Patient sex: M
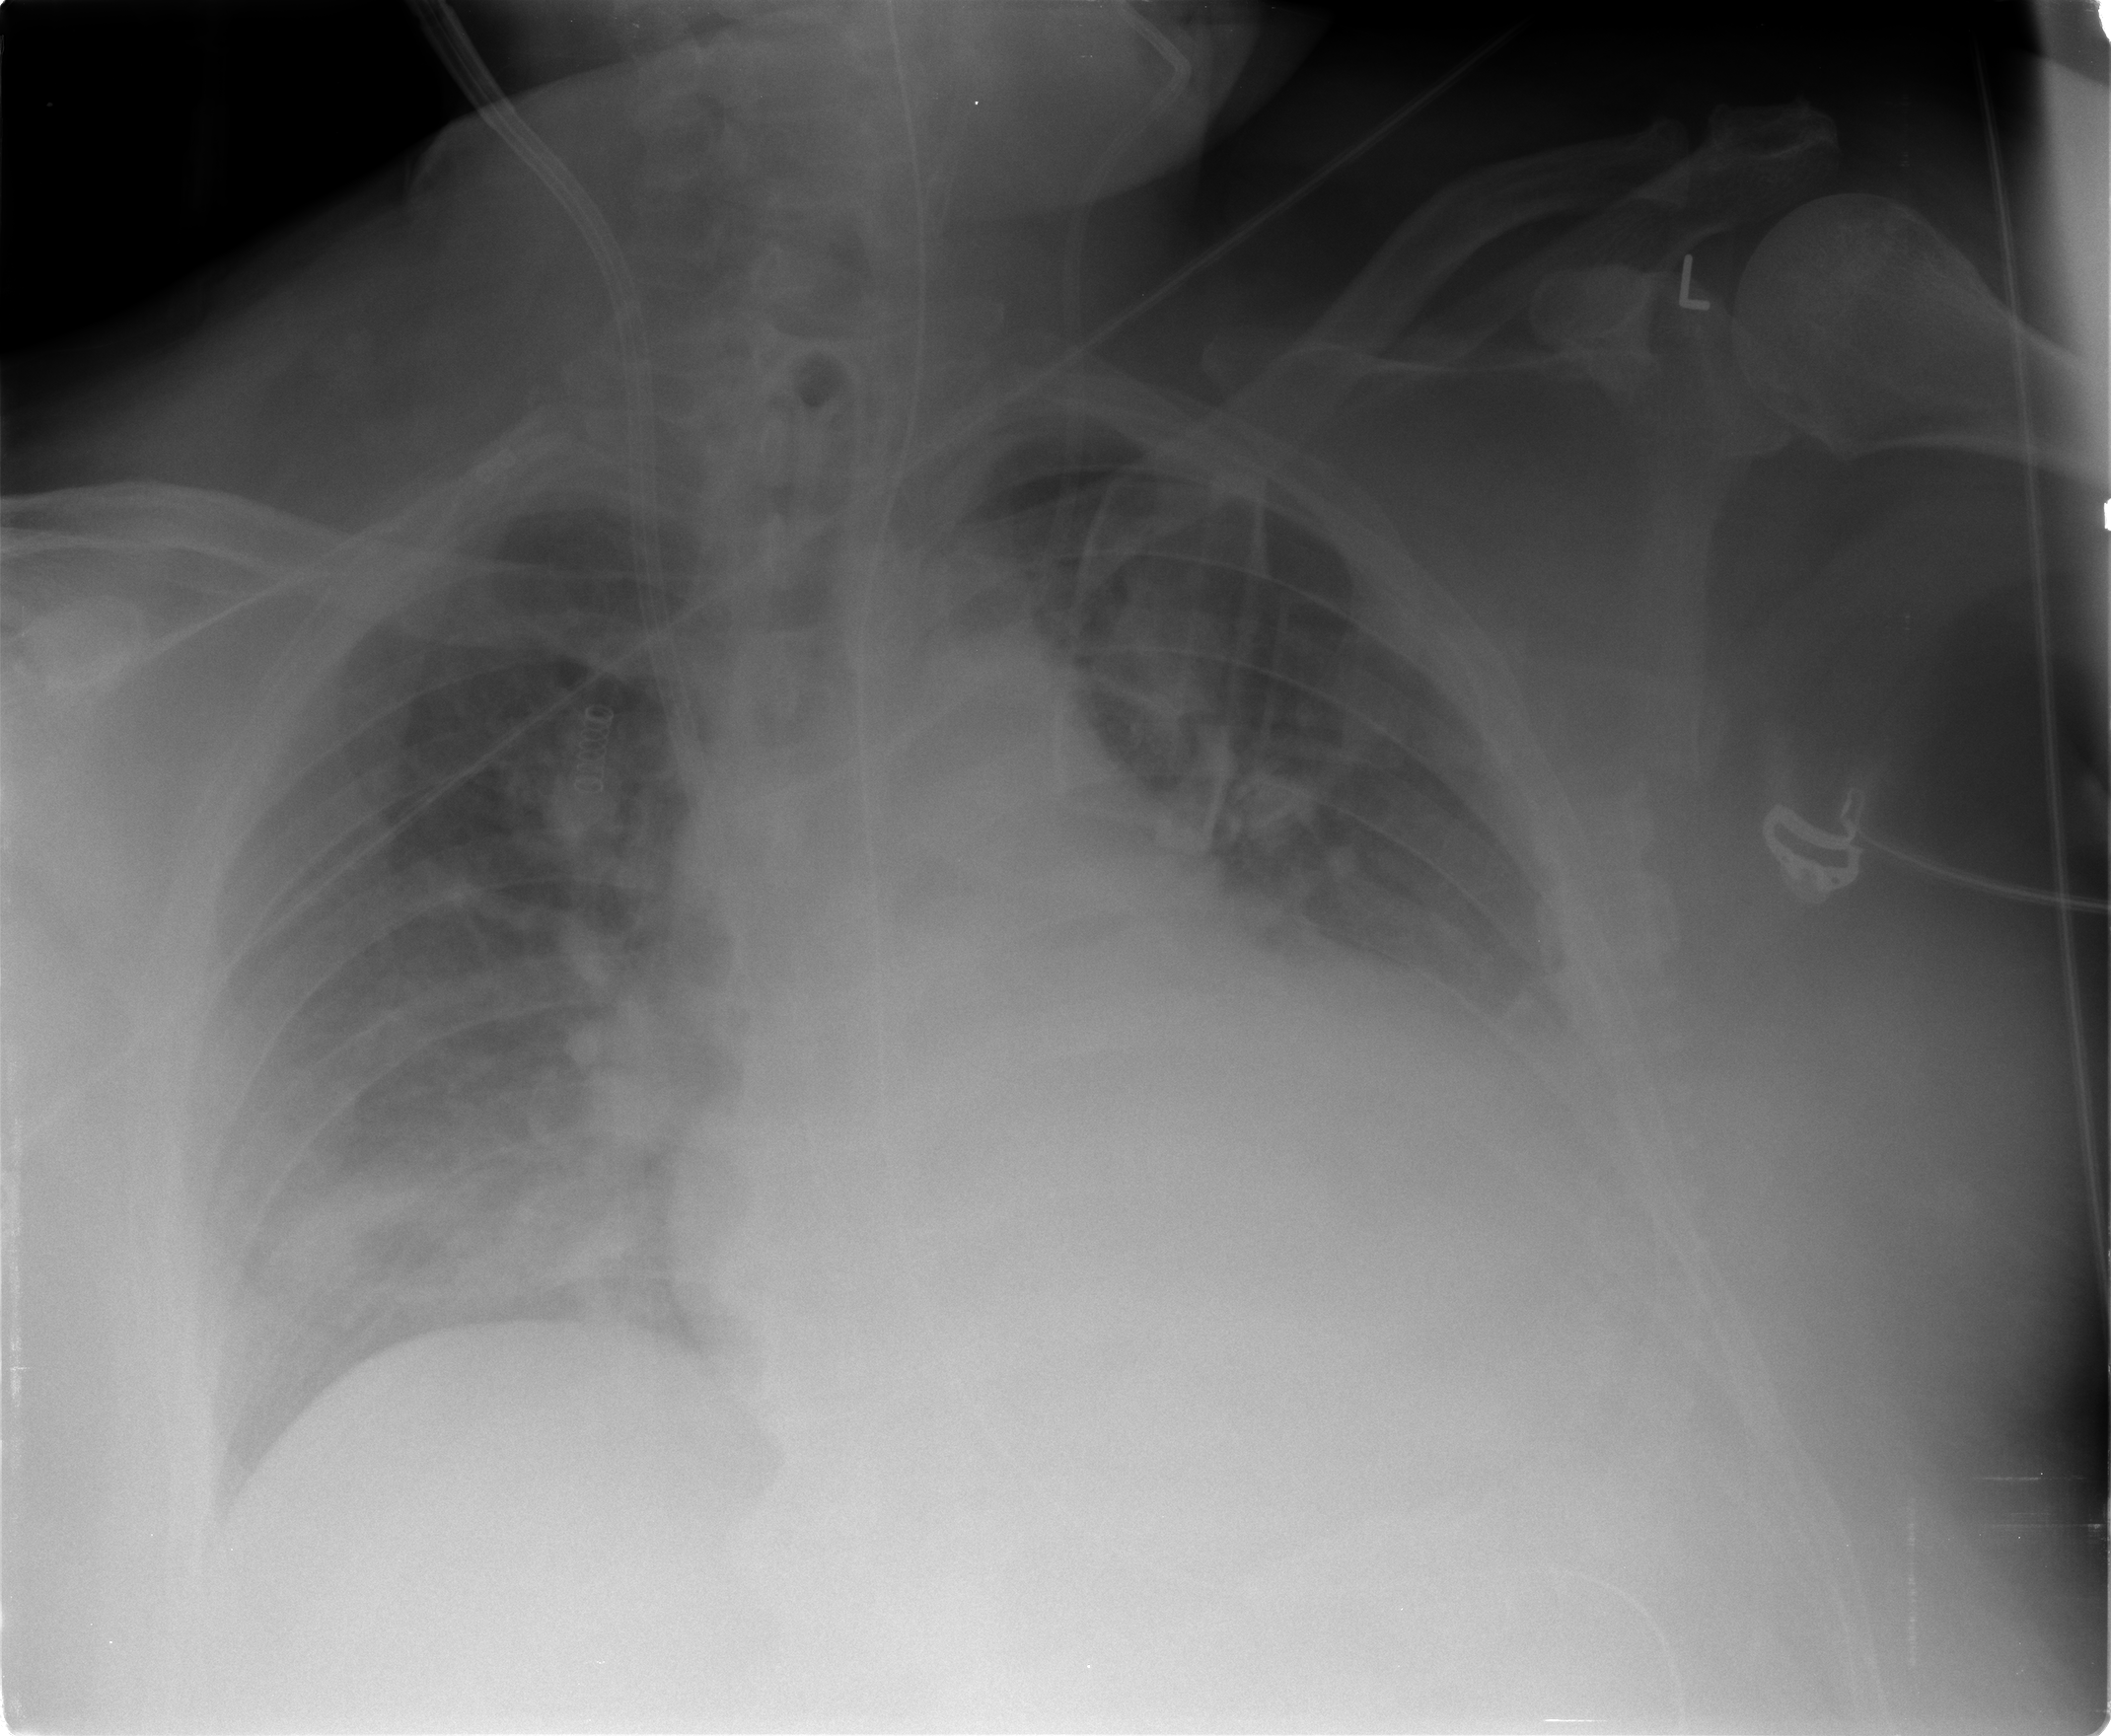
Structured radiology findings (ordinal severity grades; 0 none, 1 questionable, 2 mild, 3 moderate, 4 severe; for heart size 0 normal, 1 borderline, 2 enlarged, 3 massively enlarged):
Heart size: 2
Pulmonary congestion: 2
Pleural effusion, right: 0
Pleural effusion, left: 2
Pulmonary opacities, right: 2
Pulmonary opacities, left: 2
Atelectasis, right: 2
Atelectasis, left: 2